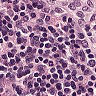
Metastatic tissue present: no